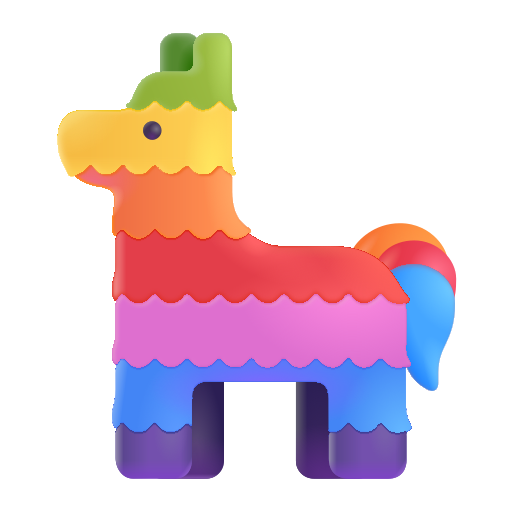
piñata color